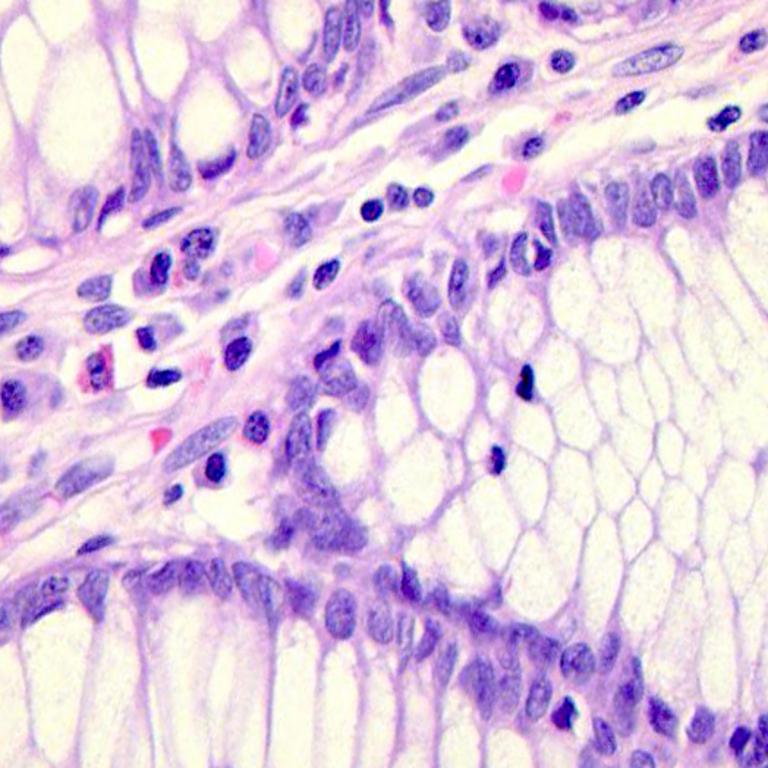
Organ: colon
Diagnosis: benign